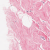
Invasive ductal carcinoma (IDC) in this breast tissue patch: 0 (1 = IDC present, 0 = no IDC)